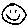
Label: smiley face